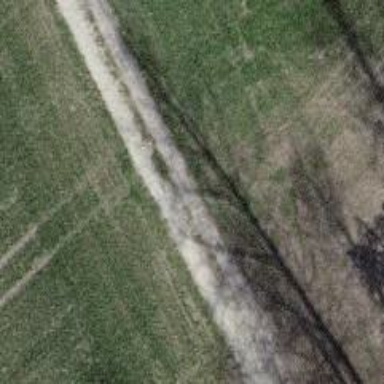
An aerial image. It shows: Well-maintained track road of grade 1.